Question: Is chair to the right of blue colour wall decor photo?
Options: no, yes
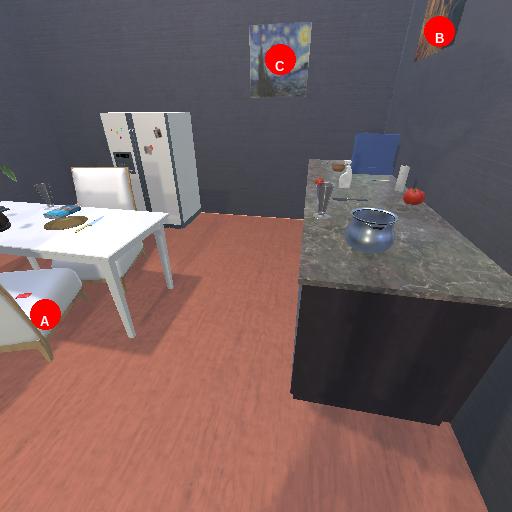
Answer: no